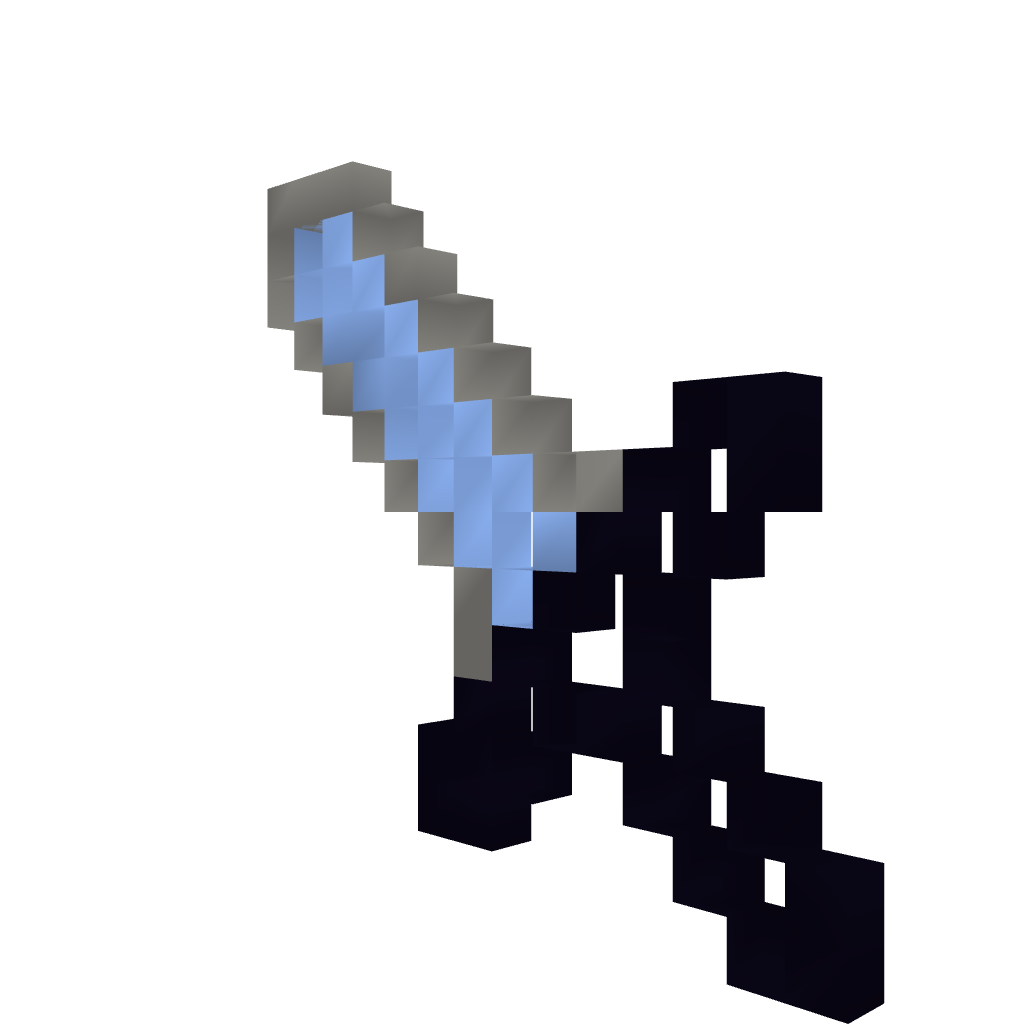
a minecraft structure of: Ice sword